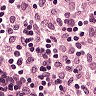
Metastatic tissue present: no